Question: My code is:
'''
<select>
<option>Options</option>
<option>Settings</option>
</select>
'''

"Options" value is the default value in my list. If we view the list "options" value is not need to display. It is possible?? Any one can answer this question. Please see the image.
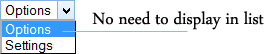
Answer: You can do this with just CSS
Just set 'display:none' on that option
<URL>
'''
<select>
<option style='display: none;'>Options</option>
<option>Settings 1</option>
<option>Settings 2</option>
<option>Settings 3</option>
</select>
'''
The reason WHY this works is because the option which is displayed within the select box isn't the actual option element itself, it's just a copy of the selected option.
(Hint: look at the the image which the OP posted)
Now by default, the first option is the selected one - so is displayed in the select box, however when you open the select box - you don't see it as an option - because it has 'display:none'. Similarly, if you select an option - you'll won't see the first one anymore - because there's no way to select it.